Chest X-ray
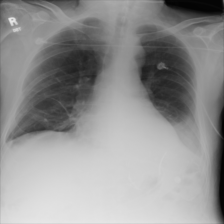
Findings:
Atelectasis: negative
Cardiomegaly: negative
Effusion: negative
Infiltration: positive
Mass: negative
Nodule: negative
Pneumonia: negative
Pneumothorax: negative
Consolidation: positive
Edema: negative
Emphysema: negative
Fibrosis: negative
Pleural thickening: negative
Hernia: negative